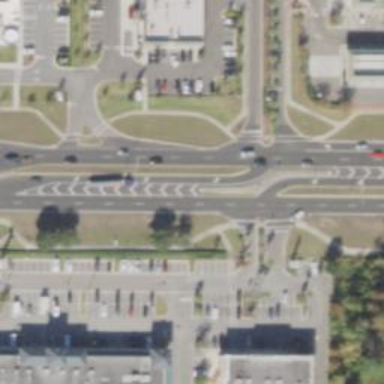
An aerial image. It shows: Secondary link road.